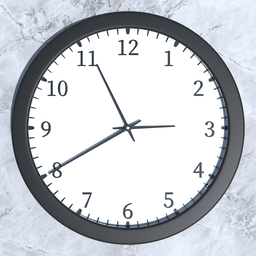
Label: appliances